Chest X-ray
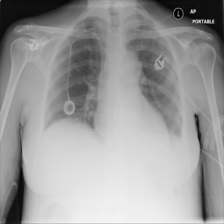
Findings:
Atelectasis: negative
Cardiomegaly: negative
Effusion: negative
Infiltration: negative
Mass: negative
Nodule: negative
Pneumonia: negative
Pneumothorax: negative
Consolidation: negative
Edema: negative
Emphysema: negative
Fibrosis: negative
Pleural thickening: negative
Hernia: negative